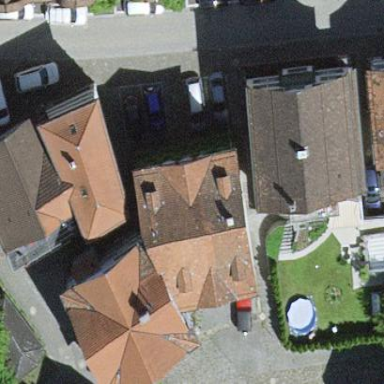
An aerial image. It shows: Pyramidal roof tops building of apartments.